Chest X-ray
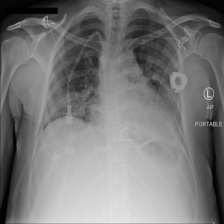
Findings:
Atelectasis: negative
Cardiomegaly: negative
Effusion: negative
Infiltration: positive
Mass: negative
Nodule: negative
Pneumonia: negative
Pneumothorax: negative
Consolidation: negative
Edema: negative
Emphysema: negative
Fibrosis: negative
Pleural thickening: negative
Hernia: negative